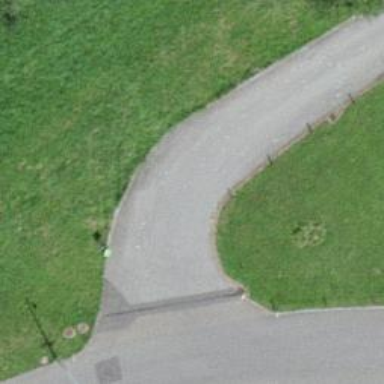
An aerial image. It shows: Residential road with asphalt surface.